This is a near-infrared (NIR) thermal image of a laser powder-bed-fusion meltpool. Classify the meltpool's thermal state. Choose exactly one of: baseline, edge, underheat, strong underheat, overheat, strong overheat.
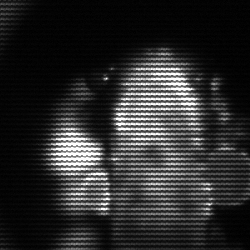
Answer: strong underheat